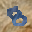
Label: 8